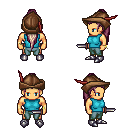
a pixel art fantasy rpg character, male body template, human, tanned skin, teal sleeveless shirt, teal pants, white blonde extra-long topknot hairstyle, leather cap, bracelets, metal boots, dagger, four views (front, back, left, right), 2x2 character sprite sheet, small pixel art, hard edges, no anti-aliasing